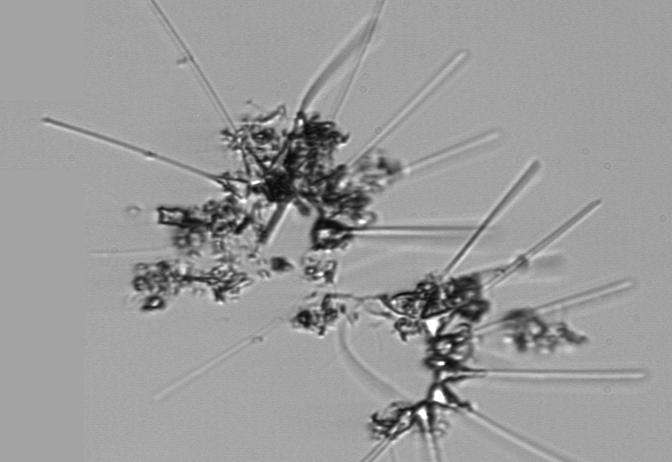
Label: Asterionellopsis_glacialis